Question: I'm playing again with d3.js the javascript library. I am able to create a chart with 2 numeric axes but now I want to have one numeric axis and one axis with a date. Unfortunately I'm not able to do this.
First of all, thats the code that is not running:
'''
d3.json('builds.json',
function(data){
var format = d3.time.format("%Y-%m-%d");
data.forEach(function(d) {
d.finished_at = format.parse(d.finished_at);
});
var margin = {top: 40, right: 40, bottom: 40, left: 40},
width = 960,
height = 500;
var x = d3.time.scale()
.domain(d3.extent(data, function(d) { return d.finished_at; }))
.range([0, width - margin.right - margin.left]);
var y = d3.scale.linear()
.domain(d3.extent(data, function(d) { return d.result; }))
.range([height - margin.top - margin.bottom, 0]);
var xAxis = d3.svg.axis()
.scale(x)
.orient("bottom");
var yAxis = d3.svg.axis()
.scale(y)
.orient("left");
var svg = d3.select("body").append("svg")
.attr("width", width)
.attr("height", height)
.append("g")
.attr("transform", "translate(" + margin.left + "," + margin.top + ")");
svg.selectAll("circle")
.data(data)
.enter().append("circle")
.attr("cx", function(d) { return x(d.finished_at); })
.attr("cy", function(d) { return y(d.result); })
.attr("r", 6);
svg.append("g") // Render the axis by calling a <g> selection.
.attr("transform", "translate(0," + y.range()[0] + ")") //setzt x-achse an null punkt von y-achse
.call(xAxis);
svg.append("g")
.call(yAxis);
});
'''
The variable finished_at looks like this: "finished_at":"2011-11-20" and I tried to parse it.
But the output is the following:

Can anybody please help me?
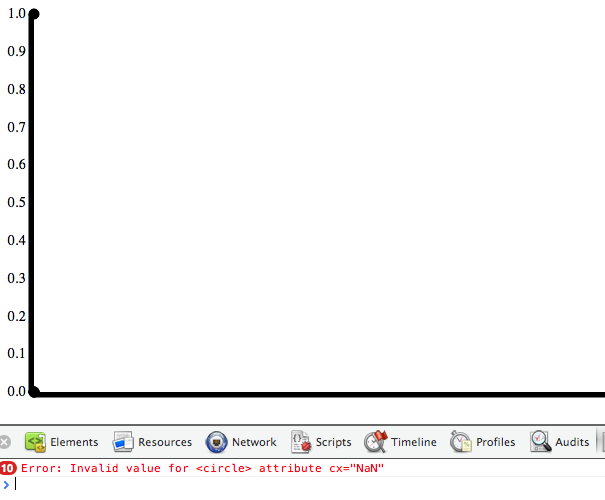
Answer: The problem likely lies with your data. You will need to confirm that all of the 'finished_at' values in your JSON are in the correct format.
Your code appears to work perfectly well with a small working JSON dataset: <URL>